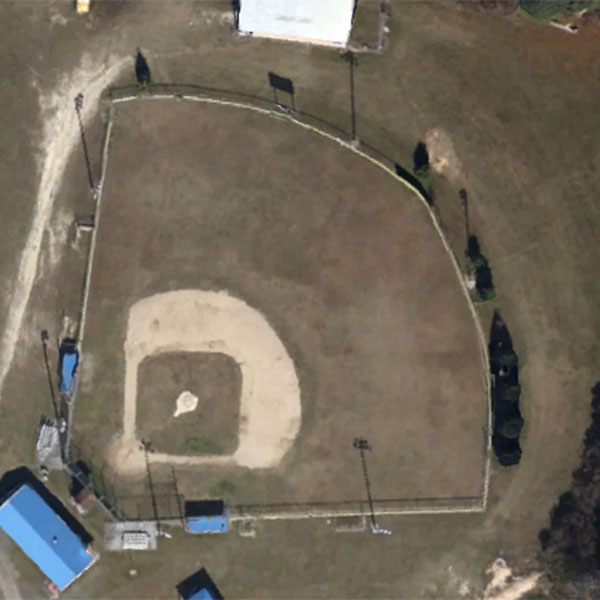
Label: BaseballField